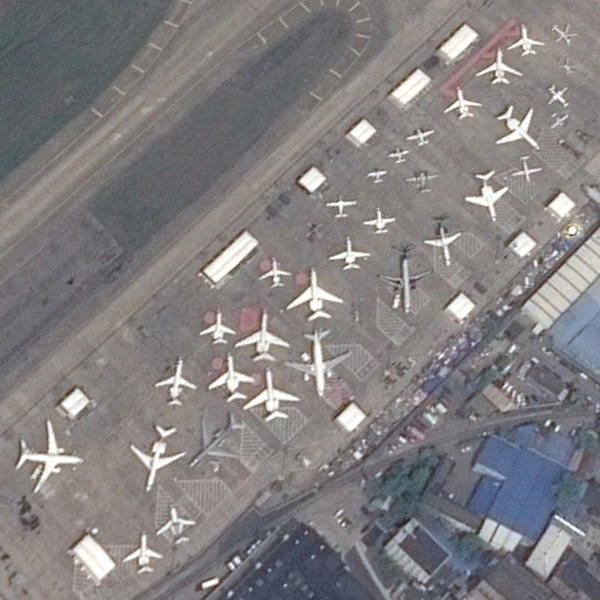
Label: Airport